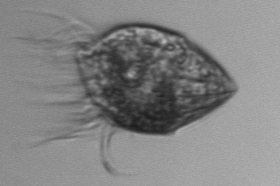
Label: Strombidium_morphotype1